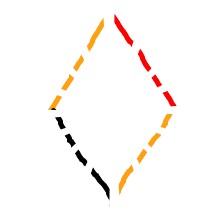
Shape: rhombus